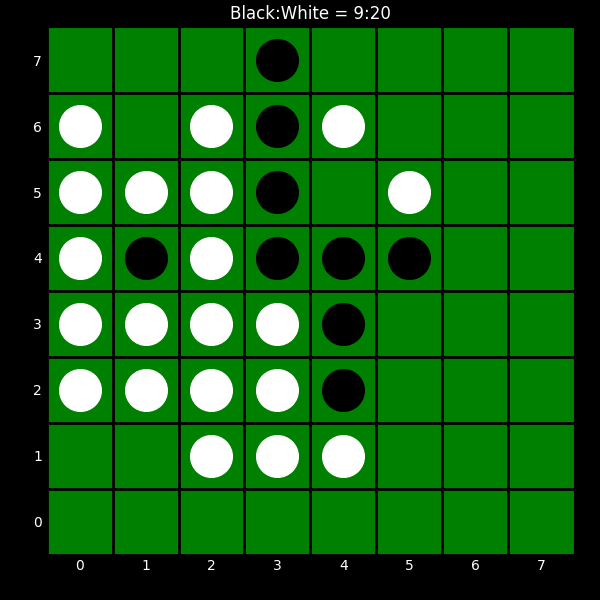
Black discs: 9
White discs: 20